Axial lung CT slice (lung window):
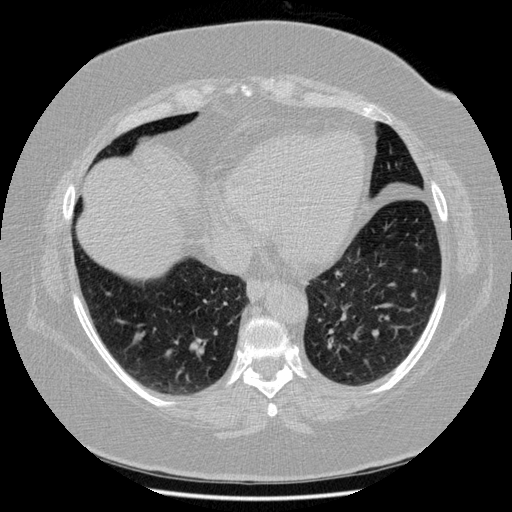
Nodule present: no